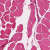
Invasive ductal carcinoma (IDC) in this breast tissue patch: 0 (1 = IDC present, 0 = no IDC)